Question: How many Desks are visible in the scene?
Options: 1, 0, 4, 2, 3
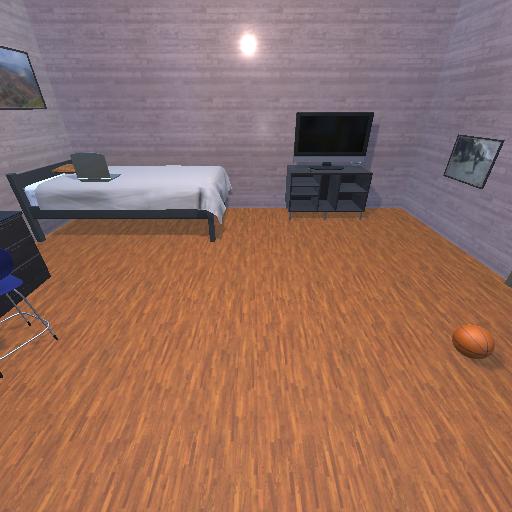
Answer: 1